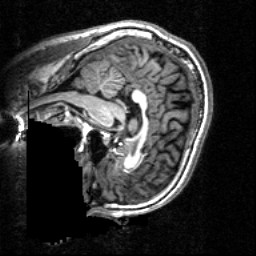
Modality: T1w
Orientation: sagittal
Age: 36
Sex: male